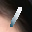
Label: 1